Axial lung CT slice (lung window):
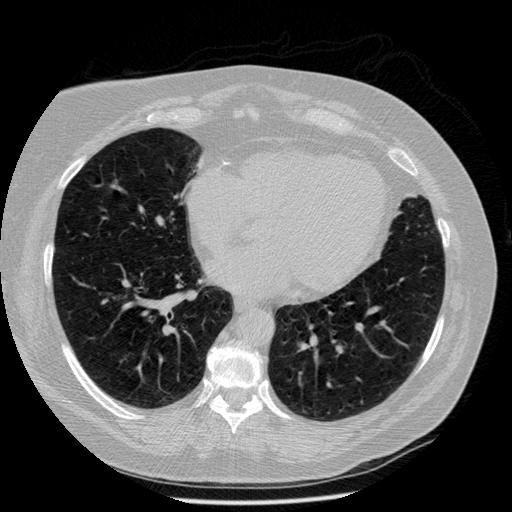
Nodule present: no